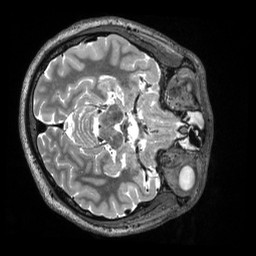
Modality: T2w
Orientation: axial
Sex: male
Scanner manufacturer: siemens
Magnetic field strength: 3 T
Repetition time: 3.2 s
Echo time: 0.563 s